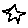
Label: star